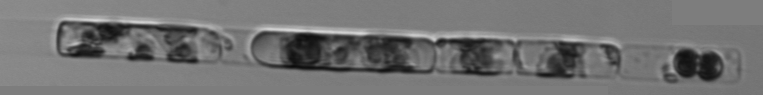
Label: Guinardia_delicatula_TAG_internal_parasite